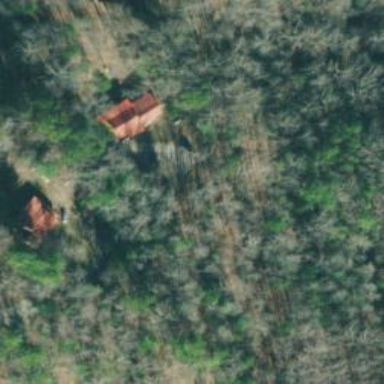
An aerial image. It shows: Driveway.